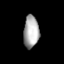
Tissue: lung
Cell type: Epithelial cells
Senescence score: 0.2206
Nuclear area (px): 482
Mean DAPI intensity: 173.6